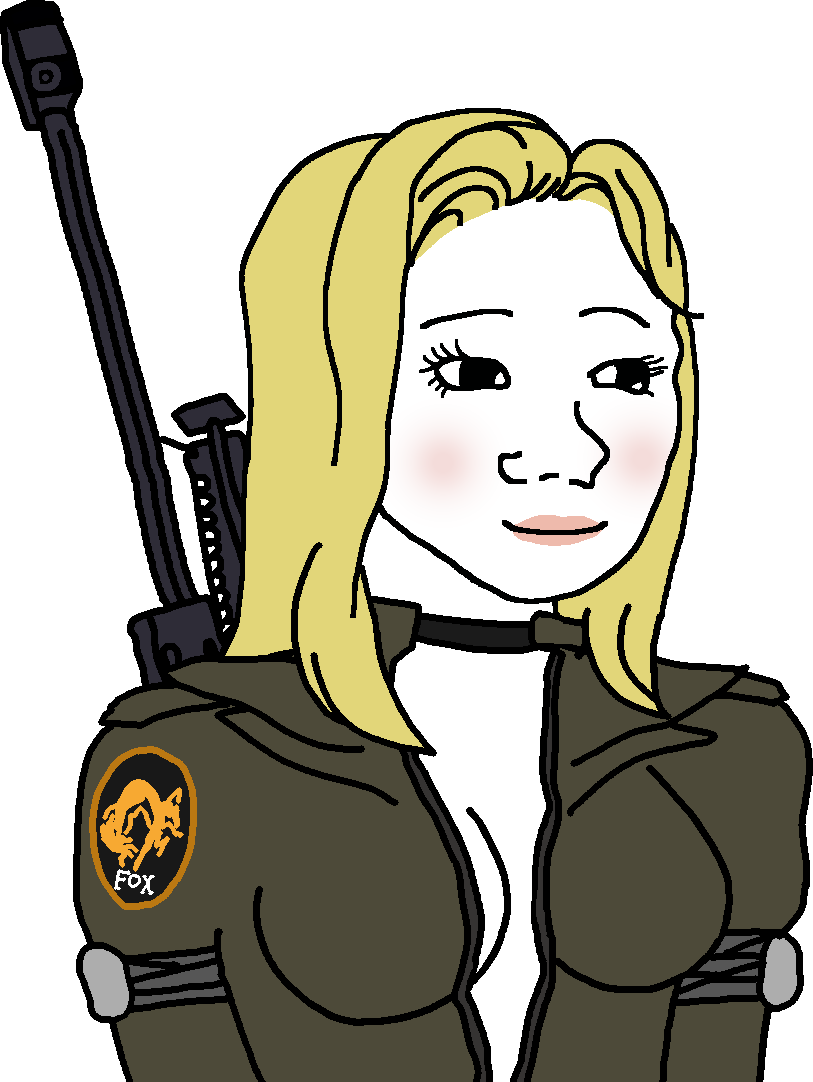
Label: 5_Trad_Wife